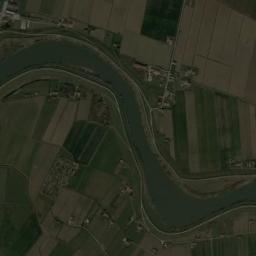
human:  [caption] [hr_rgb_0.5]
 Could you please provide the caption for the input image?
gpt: There are many neat places beside the river .

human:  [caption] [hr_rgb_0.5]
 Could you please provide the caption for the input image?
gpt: A curved, Wavy, Cyan-blue river with islands and green and tan mixed fields on both sides .

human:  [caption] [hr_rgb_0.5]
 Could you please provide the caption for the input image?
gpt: The dark green river with a winding bank goes through the farmland .

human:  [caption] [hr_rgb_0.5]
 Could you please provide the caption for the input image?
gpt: The river goes through bare and green farmland .

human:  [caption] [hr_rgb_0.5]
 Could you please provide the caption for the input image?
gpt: There are many brown farmlands near the river .